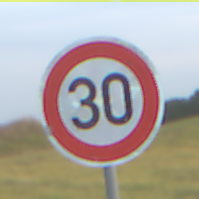
Verkehrszeichen: Geschwindigkeit30
Umgebung: Outdoor, Nature
Tageszeit: SunriseSunset
Wetter: PartlyCloudy
Licht: Natural
Jahreszeit: NotSpecified
Kontrast: MediumContrast